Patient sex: M
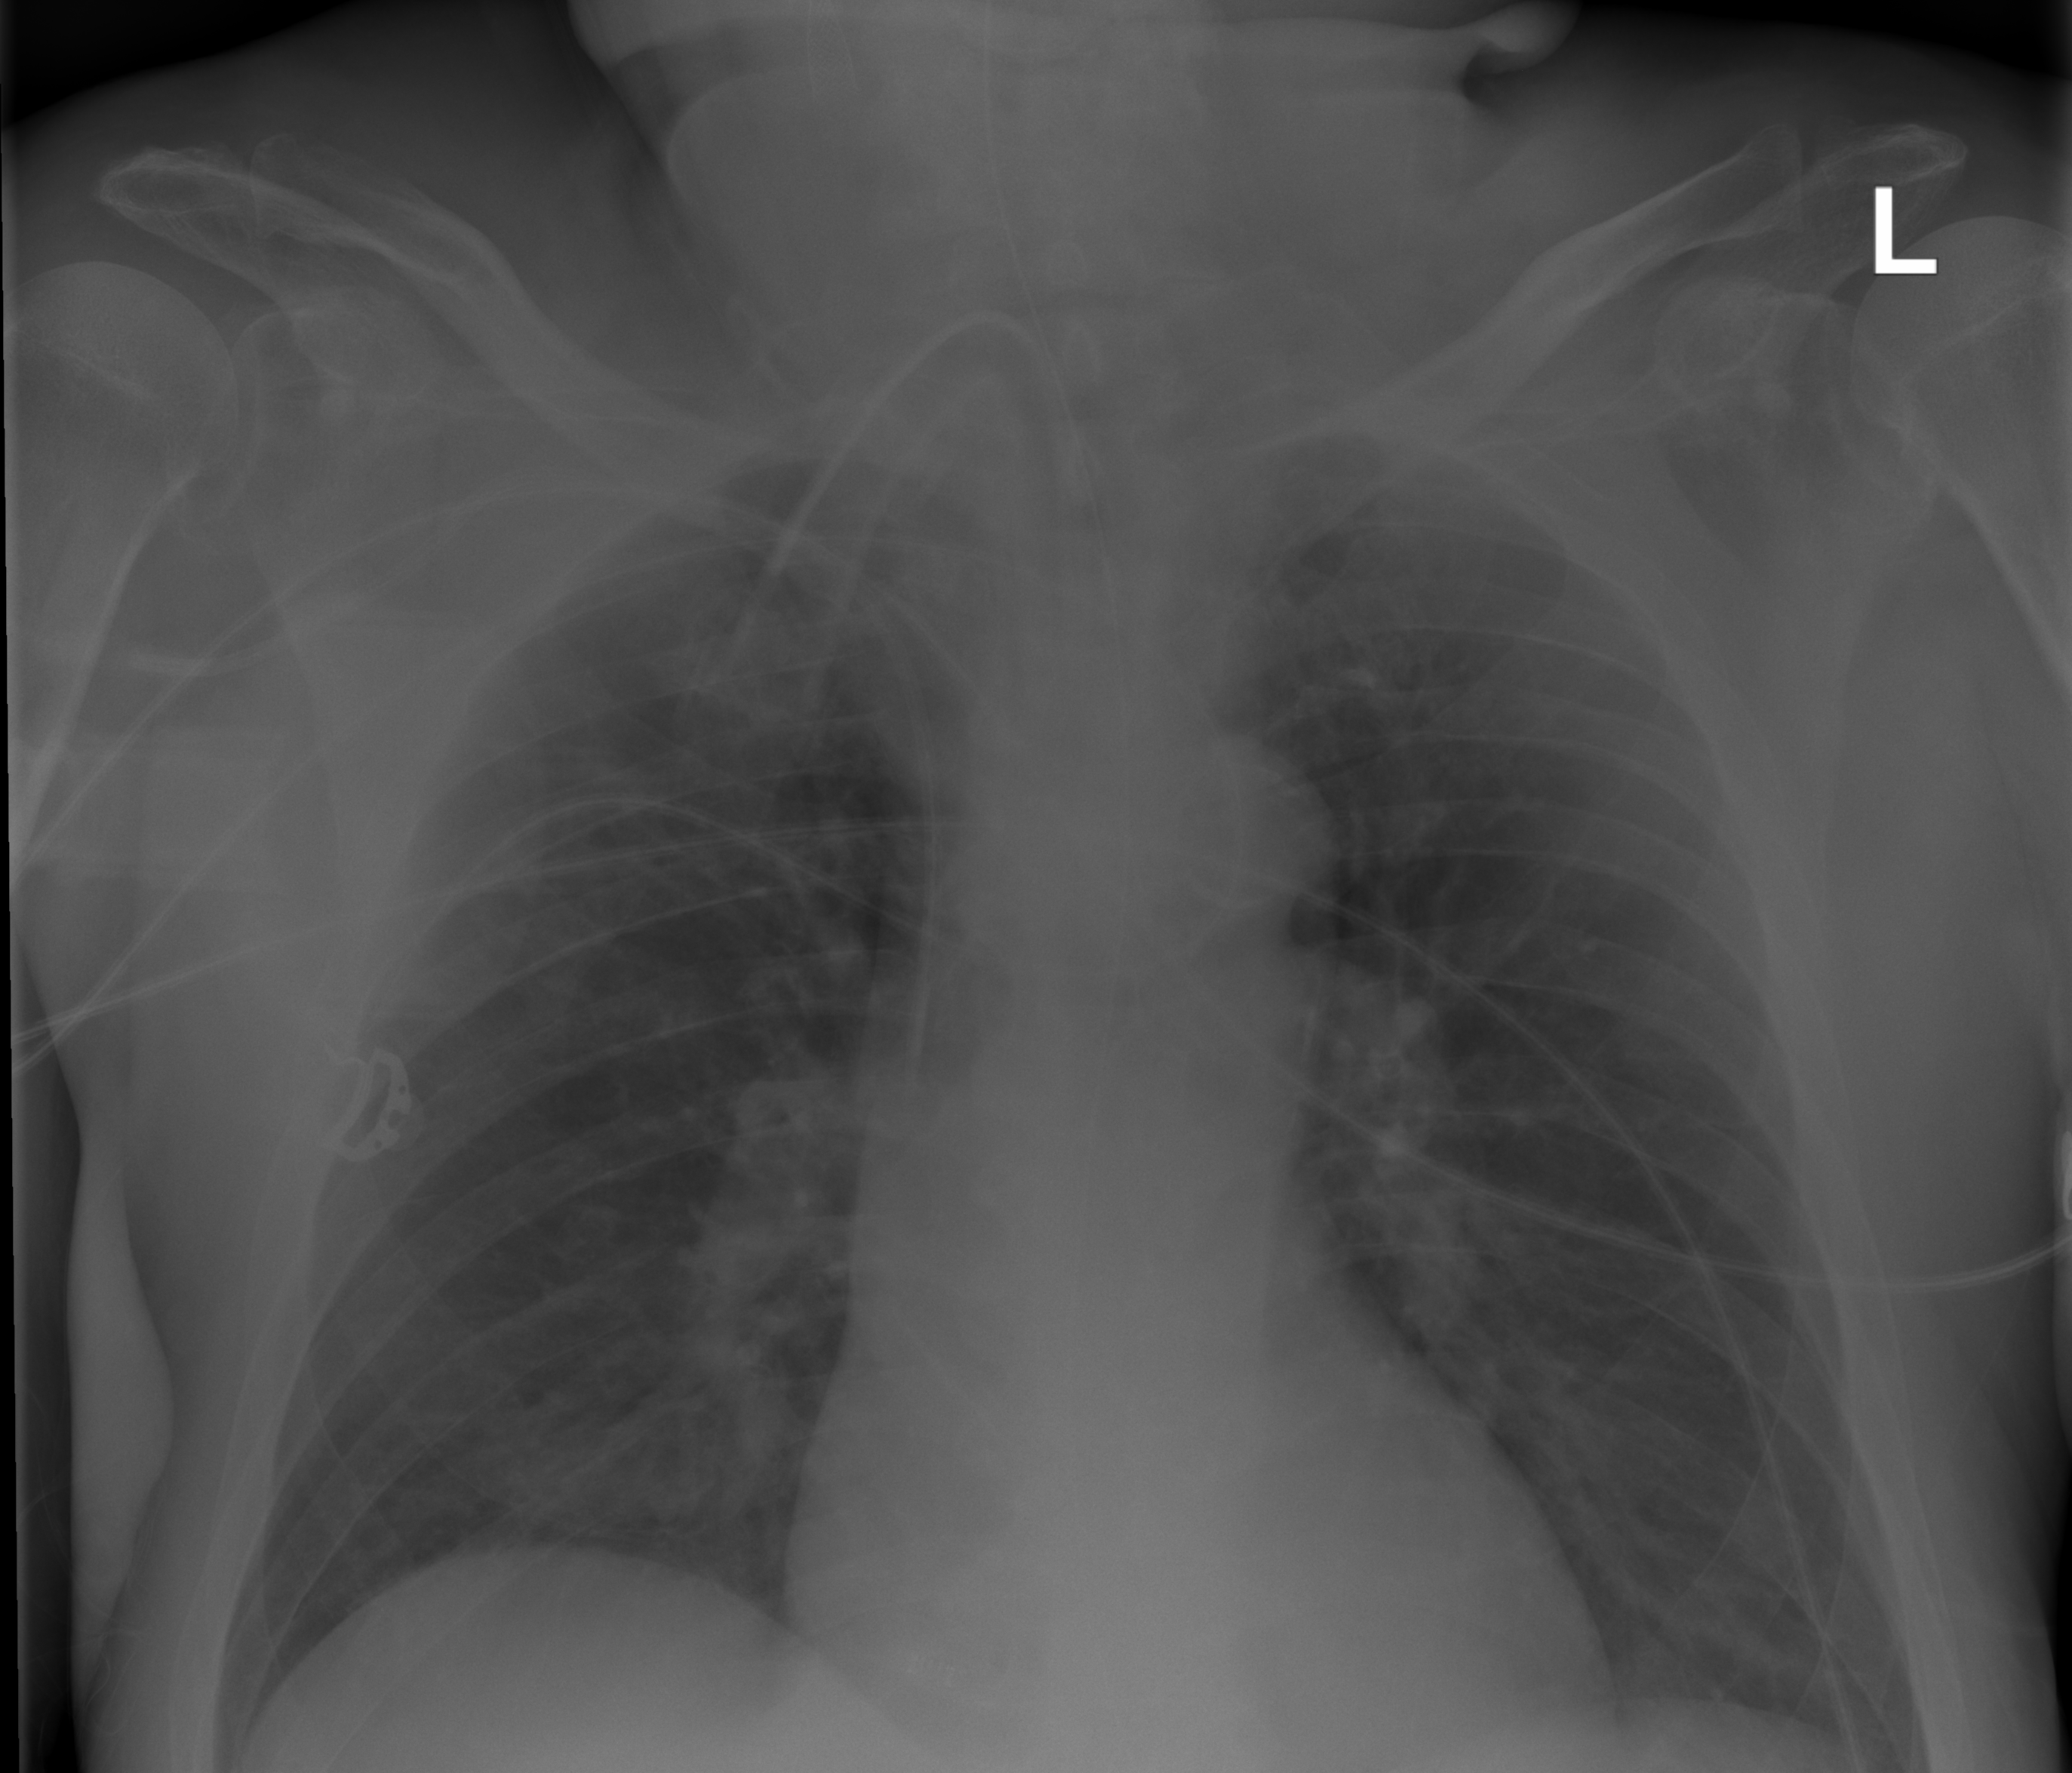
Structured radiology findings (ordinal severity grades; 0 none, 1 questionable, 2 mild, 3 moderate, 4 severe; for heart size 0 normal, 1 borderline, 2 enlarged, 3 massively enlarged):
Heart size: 0
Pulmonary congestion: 0
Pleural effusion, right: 0
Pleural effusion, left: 0
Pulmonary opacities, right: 0
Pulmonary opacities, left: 0
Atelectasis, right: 0
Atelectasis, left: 2